【题型】解答题　【知识点】解析几何　【难度】medium
定义：若两个椭圆的离心率相等，则称这两个椭圆相似。如图，椭圆$C_1$，$C_2$是两个相似的椭圆，椭圆$C_1:\frac{x^2}{a^2}+\frac{y^2}{b^2}=1(a>b>0)$的长半轴长是$4$，短半轴长是$2$，且$C_1$的左、右焦点$F_1$、$F_2$都在椭圆$C_2:\frac{x^2}{m^2}+\frac{y^2}{n^2}=1(m>n>0)$上。

(1) 求$C_1$、$C_2$的方程；
(2) 在$C_1$上是否存在点$P$满足，线段$PF_1$的中点在$C_2$上，如有请求出$P$的坐标，否则请说明理由；
(3) 如图，若$Q$是$C_2$上异于$F_1$、$F_2$的任意一点，直线$QF_1$与$C_1$交于$A,B$两点，直线$QF_2$与$C_1$交于$D,E$两点，求证：$|AB|+|DE|$为定值。
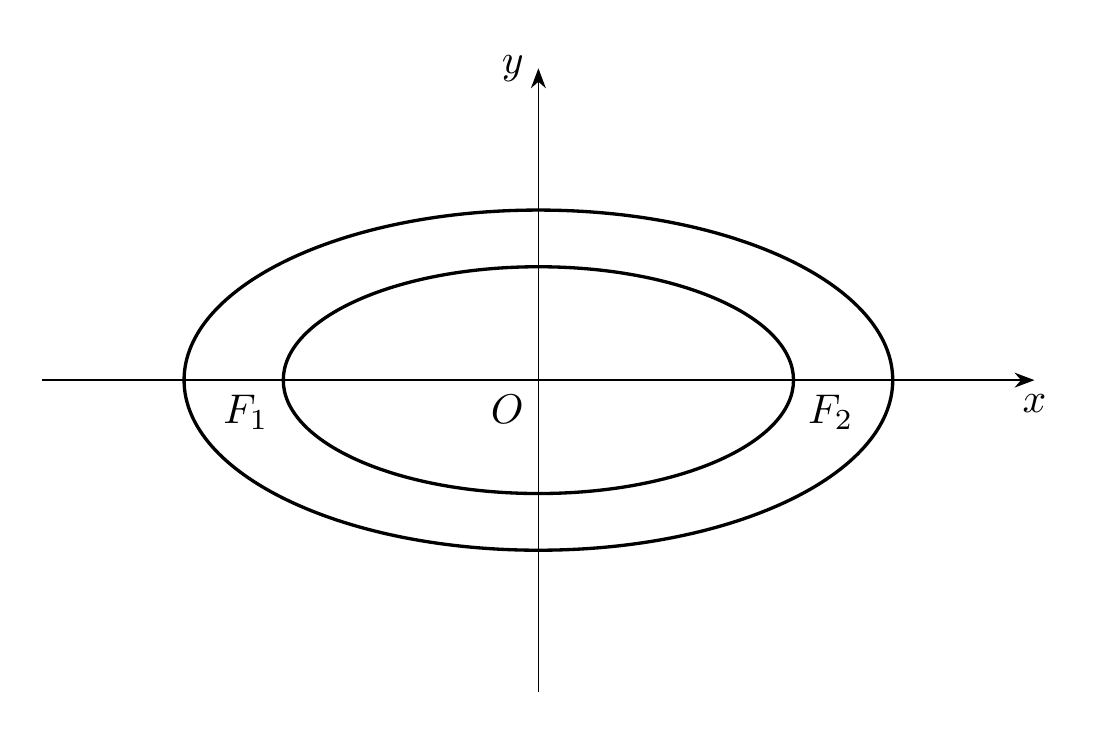
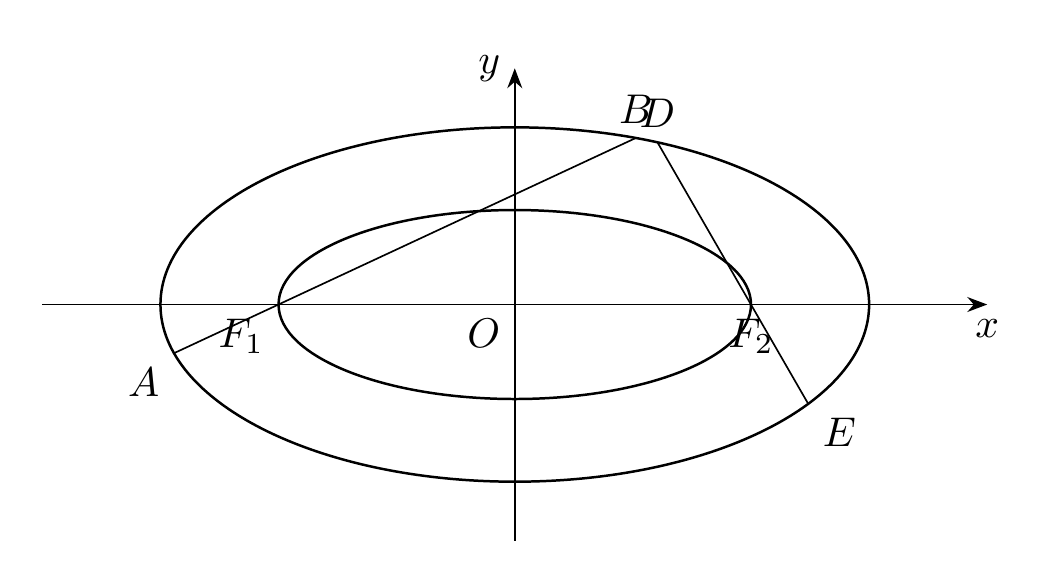
【解答】
\textbf{【答案】}
(1) $C_1:\frac{x^2}{16}+\frac{y^2}{4}=1$，$C_2:\frac{x^2}{12}+\frac{y^2}{3}=1$；
(2) 存在，$P\left(-\frac{5\sqrt{3}}{3},\pm\frac{\sqrt{69}}{2}\right)$；
(3) 证明见解析。

\textbf{【知识点】} 求椭圆上点的坐标、根据a、b、c求椭圆标准方程、椭圆中的定值问题。

\textbf{【分析】}
(1) 根据椭圆的基本量求解即可；
(2) 设$P(x_1,y_1)$，进而得到$Q\left(\frac{x_1-2\sqrt{3}}{2},\frac{y_1}{2}\right)$，再分别代入对应的方程，联立求解即可；
(3) 先证明$k_{F_1Q}\cdot k_{F_2Q}=-\frac{1}{4}$，再设$AB$的方程为$x=ty-2\sqrt{3}$，联立$C_1$的方程，根据弦长公式可得$|AB|$关于$t$的表达式，同理可得$|DE|$的表达式，再化简求得定值即可。

\textbf{【详解】}
(1) 由题，$a=4$，$b=2$，故$C_1:\frac{x^2}{16}+\frac{y^2}{4}=1$，又$m^2=a^2-b^2=12$，且$C_1$、$C_2$相似，故$\frac{a^2}{b^2}=\frac{m^2}{n^2}$，故$n^2=3$，
故$C_2:\frac{x^2}{12}+\frac{y^2}{3}=1$。

(2) 由题，$F_1(-2\sqrt{3},0)$，设$P(x_1,y_1)$，$PF_1$中点$Q\left(\frac{x_1-2\sqrt{3}}{2},\frac{y_1}{2}\right)$，故
\[
\begin{cases}
\frac{x_1^2}{16}+\frac{y_1^2}{4}=1 \\
\frac{\left(\frac{x_1-2\sqrt{3}}{2}\right)^2}{12}+\frac{\left(\frac{y_1}{2}\right)^2}{3}=1
\end{cases}
\]
即
\[
\begin{cases}
\frac{x_1^2}{16}+\frac{y_1^2}{4}=1 \\
\frac{(x_1-2\sqrt{3})^2}{16}+\frac{y_1^2}{4}=1
\end{cases}
\]
故$(x_1-2\sqrt{3})^2 - x_1^2 = 32$，解得$x_1=-\frac{5\sqrt{3}}{3}$，$y_1=\pm\frac{\sqrt{69}}{2}$，故$P\left(-\frac{5\sqrt{3}}{3},\pm\frac{\sqrt{69}}{2}\right)$。

(3) 设$Q(x_0,y_0)$，则$k_{F_1Q}\cdot k_{F_2Q}=\frac{y_0}{x_0+2\sqrt{3}}\cdot\frac{y_0}{x_0-2\sqrt{3}}=\frac{y_0^2}{x_0^2-12}$，又$\frac{x_0^2}{12}+\frac{y_0^2}{3}=1$，故$x_0^2+4y_0^2=12$，故
$k_{F_1Q}\cdot k_{F_2Q}=\frac{y_0^2}{-4y_0^2}=-\frac{1}{4}$。

显然直线$AB$斜率不为0，设$AB$的方程为$x=ty-2\sqrt{3}$，$A(x_1,y_1)$，$B(x_2,y_2)$，联立$\begin{cases}\frac{x^2}{16}+\frac{y^2}{4}=1 \\ x=ty-2\sqrt{3}\end{cases}$得
$(t^2+4)y^2-4\sqrt{3}ty-4=0$，故$y_1+y_2=\frac{4\sqrt{3}t}{t^2+4}$，$y_1y_2=\frac{-4}{t^2+4}$，又
$|AB|=\sqrt{1+t^2}|y_1-y_2|=\sqrt{1+t^2}\sqrt{(y_1+y_2)^2-4y_1y_2}=\frac{8(t^2+1)}{t^2+4}$，又$k_{F_1Q}\cdot k_{F_2Q}=-\frac{1}{4}$，故$\frac{1}{k_{F_1Q}}\cdot\frac{1}{k_{F_2Q}}=-4$，故有
$|DE|=\frac{8\left(\left(\frac{-4}{t}\right)^2+1\right)}{\left(\frac{-4}{t}\right)^2+4}=\frac{2(t^2+16)}{t^2+4}$，故$|AB|+|DE|=\frac{8(t^2+1)}{t^2+4}+\frac{2(t^2+16)}{t^2+4}=\frac{10t^2+40}{t^2+4}=10$，即$|AB|+|DE|$为定值10。

\textbf{【点睛】} 本题主要考查了椭圆中设点，根据椭圆的方程化简求解的方法，同时也考查了椭圆中的定值问题，包括弦长公式等化简，属于难题。